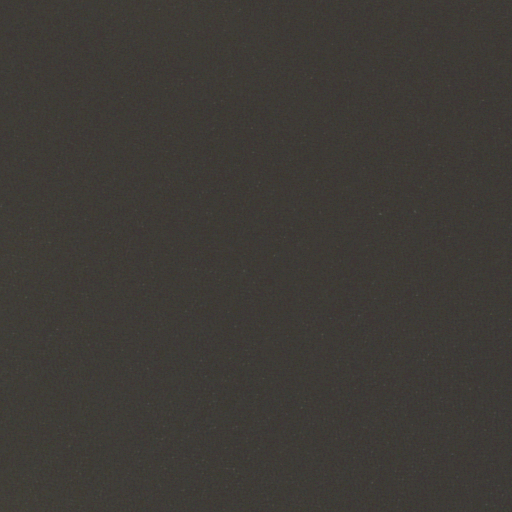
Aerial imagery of cape in Louisiana named Grand Point containing only open water